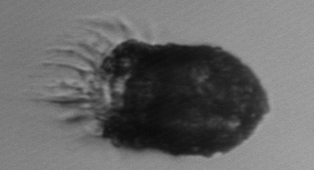
Label: Stenosemella_pacifica